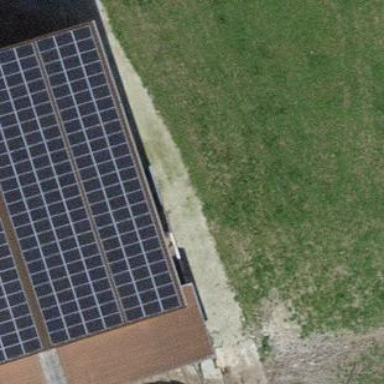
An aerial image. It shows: Solar power generator using photovoltaic method with solar photovoltaic panel types.